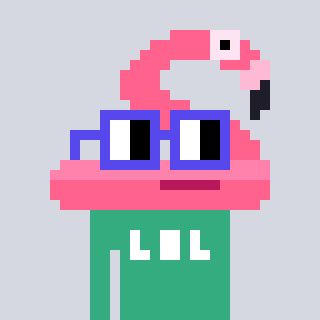
a pixel art character with square blue glasses, a flamingo-shaped head and a teal-colored body on a cool background